Question: I am converting my Objective-C Cocos2d project into ARC and I am finding some issues when trying to convert a third party class that extends some other classes.
Below is the ARC error message I get:

The static method shown in the issue are defined in the SneakyExtension.h file that extends some other classes (SneakyButton, SneakyButtonSkinnedBase, SneakyJoystick..) in this way (I share only the interface as the code is copyrigthed by Steffen Itterheim):
'''
@interface SneakyButtonSkinnedBase (Extension)
+(id) skinnedButton;
@end
@interface SneakyJoystick (Extension)
+(id) joystickWithRect:(CGRect)rect;
@end
@interface SneakyJoystickSkinnedBase (Extension)
+(id) skinnedJoystick;
@end
'''
You can find the source code here: <URL>.
My only guess is that the keyword is somehow not supported by ARC but I have a feeling that I am wrong because I haven't found much on google with this as well as neither on Stackoverflow or the "transitioning to ARC" Apple's iTunes U tutorial.
Any help would be much appreciated.
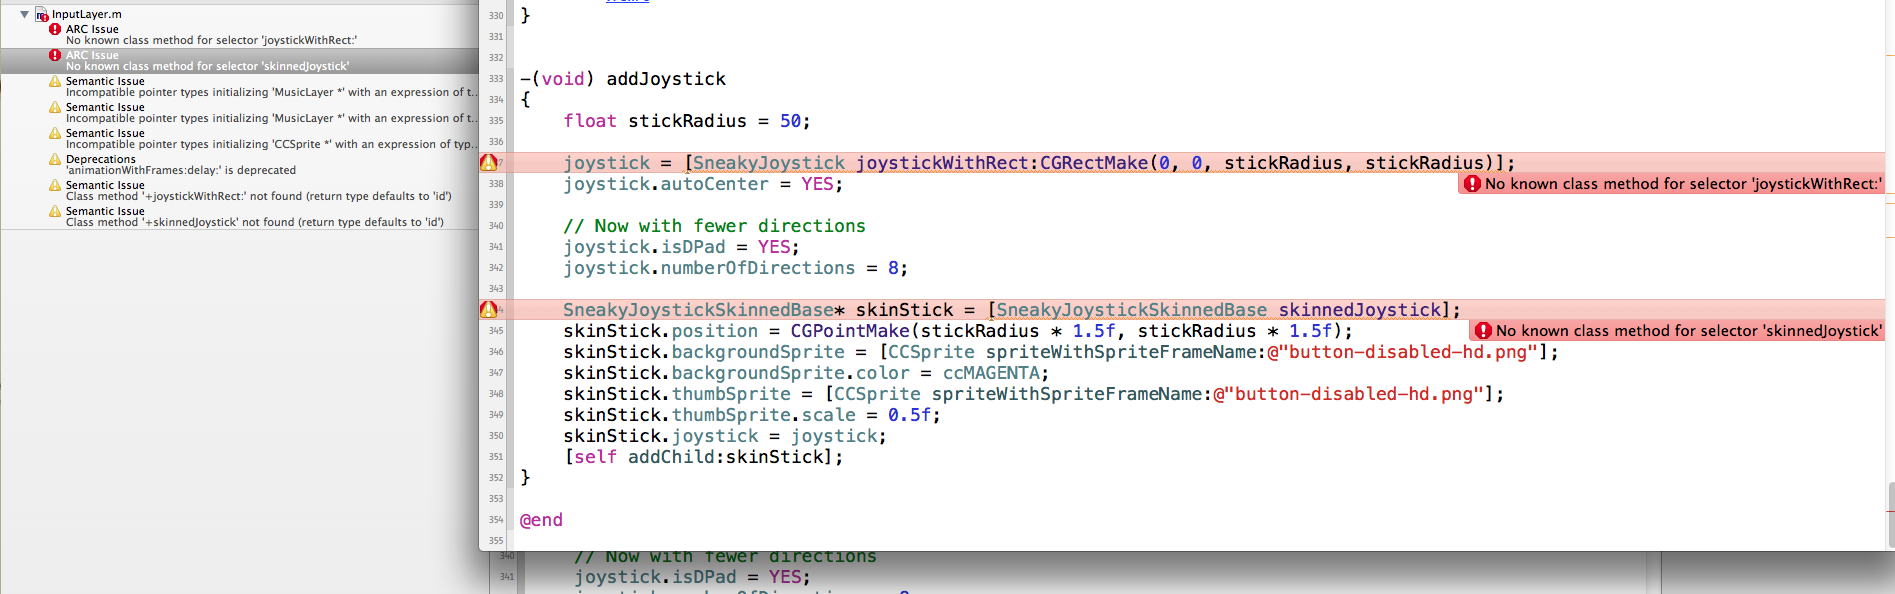
Answer: Import required files. :-)
My best guess about why it worked is that the compiler is being more particular about correct declarations now than it was. Why that should be the case, I have no idea. In the end, though, it's the runtime that gets the final vote on what works and, as long as there really is a 'joystickWithRect' method linked into your app, you're functionally OK even if it have been a compiler error in the earlier builds -- according to some standard.
What you're encountering now doesn't affect the program's behavior; it's just the compiler trying to make sure you're telling it the right thing.